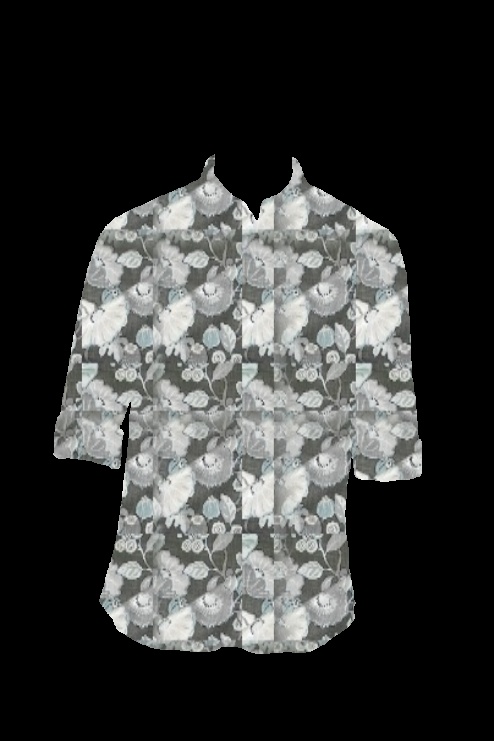
grey multi print button up tee